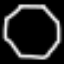
Label: octagon